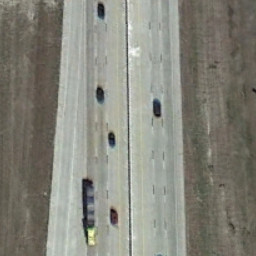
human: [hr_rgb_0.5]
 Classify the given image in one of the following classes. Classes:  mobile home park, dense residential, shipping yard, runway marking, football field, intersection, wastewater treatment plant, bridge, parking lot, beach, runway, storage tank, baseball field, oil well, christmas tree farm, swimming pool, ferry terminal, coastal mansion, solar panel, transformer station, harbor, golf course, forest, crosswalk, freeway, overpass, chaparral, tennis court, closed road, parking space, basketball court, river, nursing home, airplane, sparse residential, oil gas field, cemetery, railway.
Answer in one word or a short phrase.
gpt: freeway